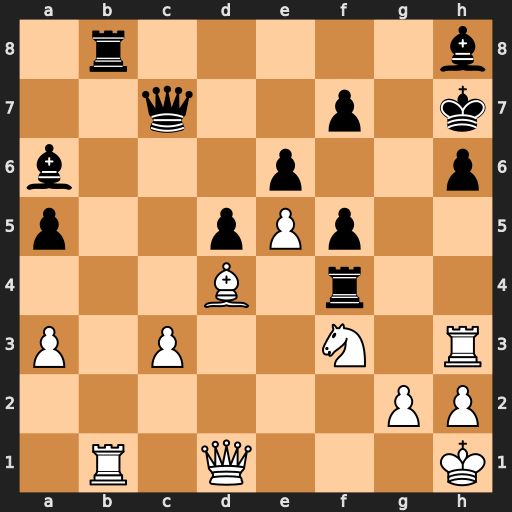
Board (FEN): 1r5b/2q2p1k/b3p2p/p2pPp2/3B1r2/P1P2N1R/6PP/1R1Q3K
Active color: w
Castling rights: -
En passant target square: -
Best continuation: Rxb8 Qxb8 Qc1 Bg7 Qxf4